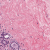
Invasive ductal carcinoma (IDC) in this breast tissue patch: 0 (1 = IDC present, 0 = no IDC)